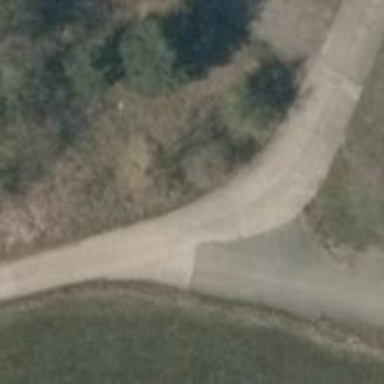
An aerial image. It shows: Concrete service road.